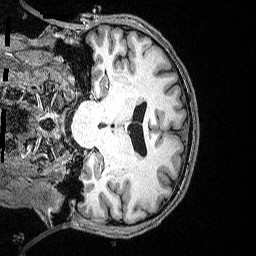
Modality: T1w
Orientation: coronal
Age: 40
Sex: male
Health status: ill
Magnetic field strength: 3 T
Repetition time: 2.53 s
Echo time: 0.00331 s